Question: I want to use custom fields for adding many links in a post and i want to change the textarea and replace it with some text input and checkbox and concat the values with ";"

How to do it?
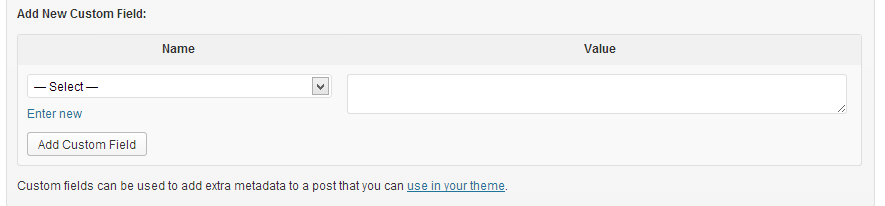
Answer: Leave that alone, you need to add your own <URL> and deal with Custom Fields inside it.
There are examples in the Codex and you can <URL> that makes everything easier and faster.